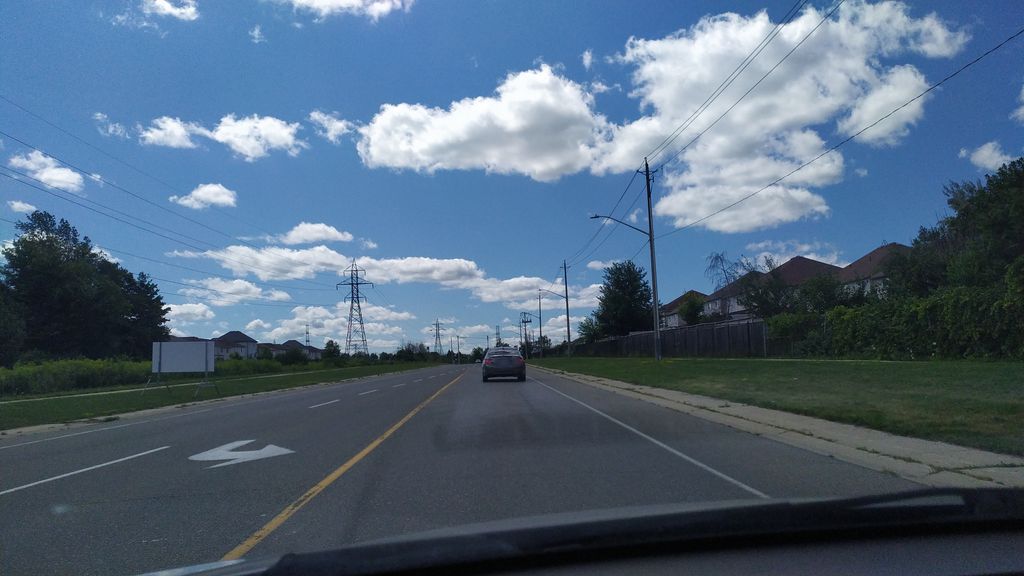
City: kitchener-waterloo